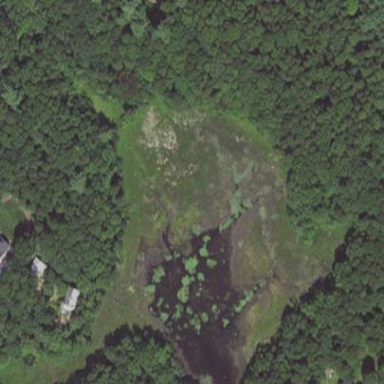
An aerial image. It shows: Marsh wetland.